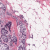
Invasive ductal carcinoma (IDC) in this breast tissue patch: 0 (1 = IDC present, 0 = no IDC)